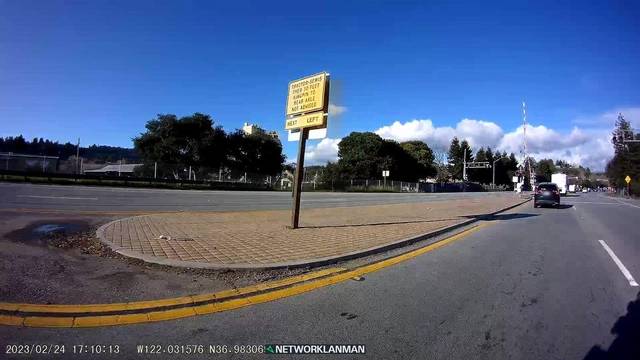
Region: United States
Coordinates: 36.983, -122.031